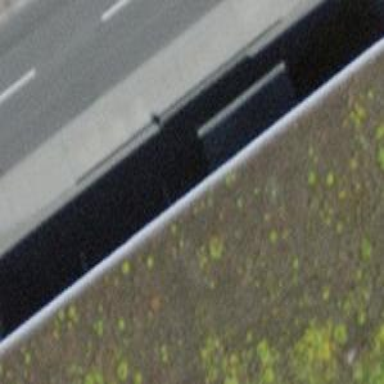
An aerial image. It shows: Bicycle parking area with wall loops.